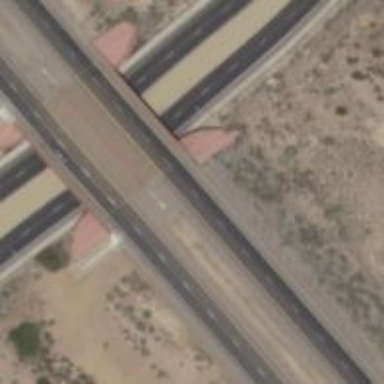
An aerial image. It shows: Motorway bridge.